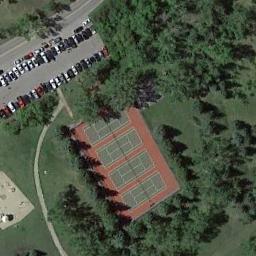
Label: tennis_court